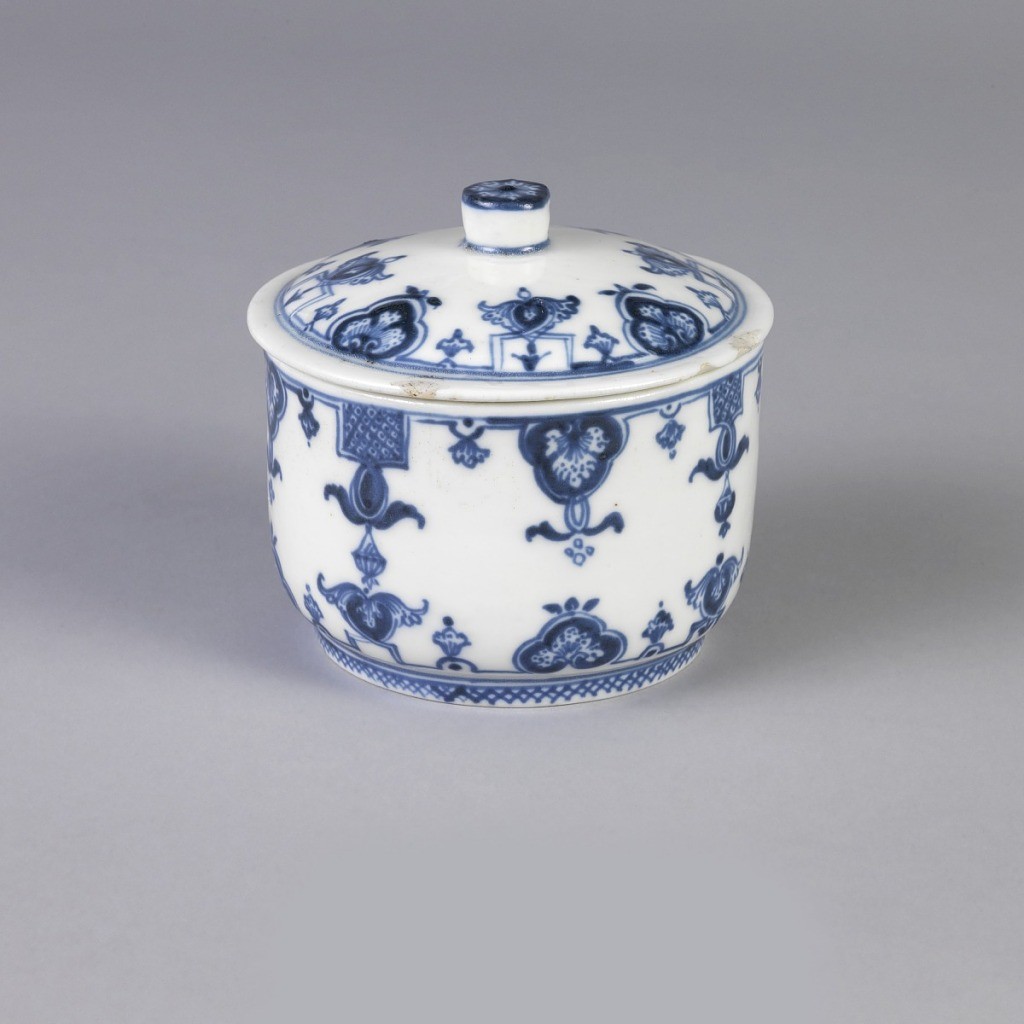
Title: Jar
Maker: Saint-Cloud Porcelain Manufactory, French, active by 1693 - 1766
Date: early 18th century
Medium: soft paste porcelain, vitreous enamel
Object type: jar
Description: A) Circular on narrow foot, with straight sides
B) Slightly domed cover with simple knob.
Decorated with underglaze blue lambrequin design.